Field crop: maize
Growth stage: 2
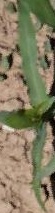
Species: maize